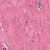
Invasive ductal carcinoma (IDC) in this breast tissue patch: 0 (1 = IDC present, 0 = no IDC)